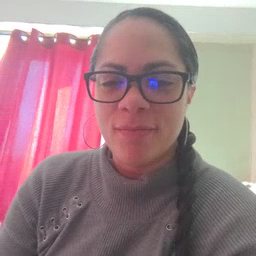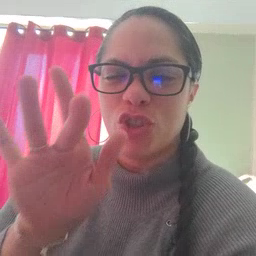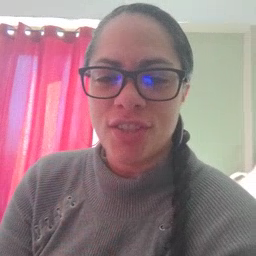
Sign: touch